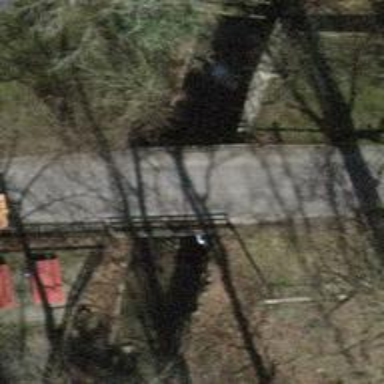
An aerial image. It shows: Paved road bridge with unclassified status.